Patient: sex F, age 56
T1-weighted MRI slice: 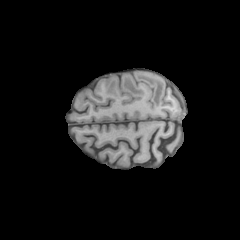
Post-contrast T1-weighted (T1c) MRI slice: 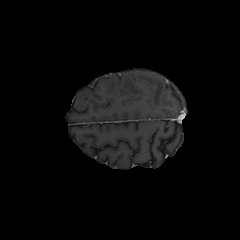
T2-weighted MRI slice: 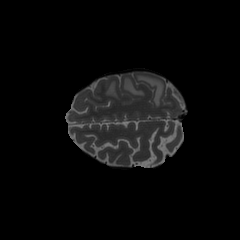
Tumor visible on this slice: yes
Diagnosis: Glioblastoma, IDH-wildtype
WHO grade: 4